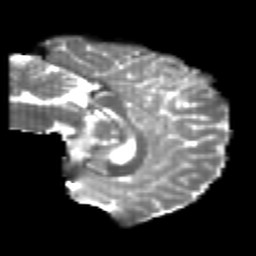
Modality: T2w
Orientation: sagittal
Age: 22
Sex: male
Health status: healthy
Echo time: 0.074 s